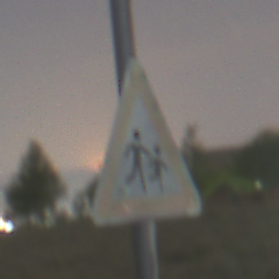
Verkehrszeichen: KinderLinks
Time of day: Night
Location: Outdoor (Nature)
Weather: Overcast
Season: NotSpecified
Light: Artificial